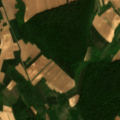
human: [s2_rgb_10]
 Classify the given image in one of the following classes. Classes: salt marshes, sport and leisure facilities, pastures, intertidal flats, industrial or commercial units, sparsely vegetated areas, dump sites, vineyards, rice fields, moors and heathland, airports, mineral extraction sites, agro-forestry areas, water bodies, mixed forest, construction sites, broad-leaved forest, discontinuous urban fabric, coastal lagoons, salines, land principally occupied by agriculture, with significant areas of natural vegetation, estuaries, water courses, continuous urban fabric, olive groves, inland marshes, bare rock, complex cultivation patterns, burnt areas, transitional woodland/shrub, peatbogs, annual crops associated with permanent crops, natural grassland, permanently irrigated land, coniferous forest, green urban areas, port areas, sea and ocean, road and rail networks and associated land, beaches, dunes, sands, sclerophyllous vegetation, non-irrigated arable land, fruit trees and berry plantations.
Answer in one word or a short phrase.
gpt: non-irrigated arable land, broad-leaved forest